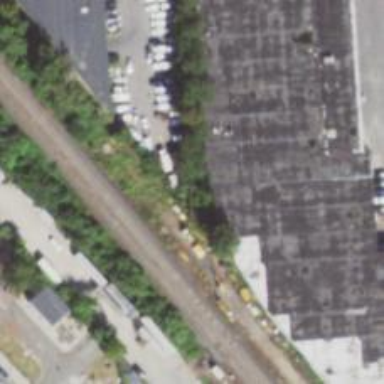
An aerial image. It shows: Abandoned railway.